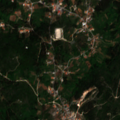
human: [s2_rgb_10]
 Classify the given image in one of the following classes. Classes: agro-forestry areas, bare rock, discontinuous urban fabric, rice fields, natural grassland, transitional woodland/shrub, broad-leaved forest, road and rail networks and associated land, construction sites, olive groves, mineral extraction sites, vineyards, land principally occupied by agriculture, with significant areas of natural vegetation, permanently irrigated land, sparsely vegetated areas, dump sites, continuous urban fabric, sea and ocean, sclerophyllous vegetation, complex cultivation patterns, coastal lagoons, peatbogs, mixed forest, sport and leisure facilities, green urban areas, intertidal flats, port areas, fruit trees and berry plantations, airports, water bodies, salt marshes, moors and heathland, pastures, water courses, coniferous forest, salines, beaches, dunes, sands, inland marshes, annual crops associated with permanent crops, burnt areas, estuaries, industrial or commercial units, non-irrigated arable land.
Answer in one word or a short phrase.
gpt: discontinuous urban fabric, annual crops associated with permanent crops, land principally occupied by agriculture, with significant areas of natural vegetation, mixed forest, sclerophyllous vegetation, transitional woodland/shrub